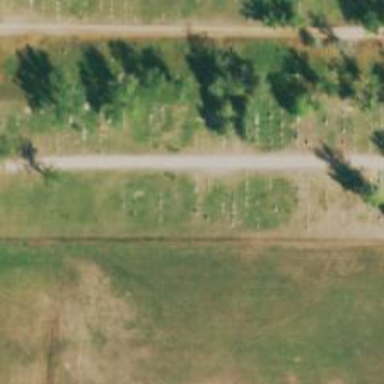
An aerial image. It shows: Historic tomb with tombstone.